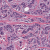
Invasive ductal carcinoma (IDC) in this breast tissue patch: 1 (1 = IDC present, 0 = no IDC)